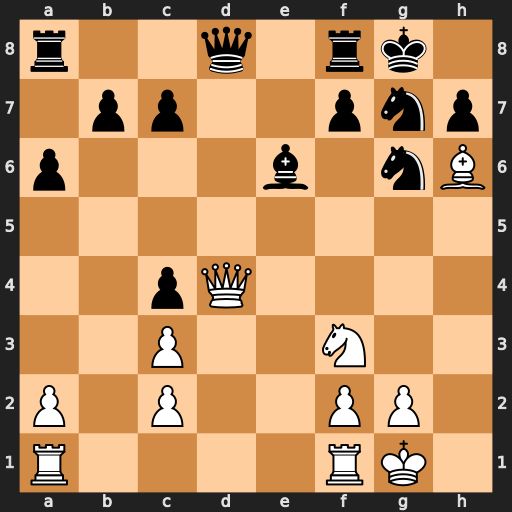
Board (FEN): r2q1rk1/1pp2pnp/p3b1nB/8/2pQ4/2P2N2/P1P2PP1/R4RK1
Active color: w
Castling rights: -
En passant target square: -
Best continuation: Qxg7#